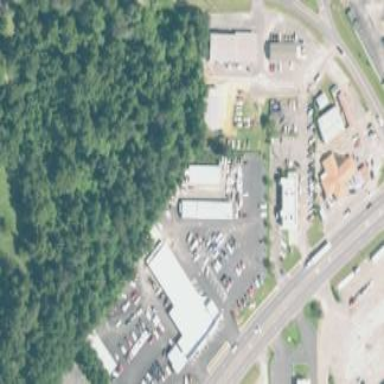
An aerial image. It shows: Shop that sells cars.